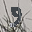
Label: 9